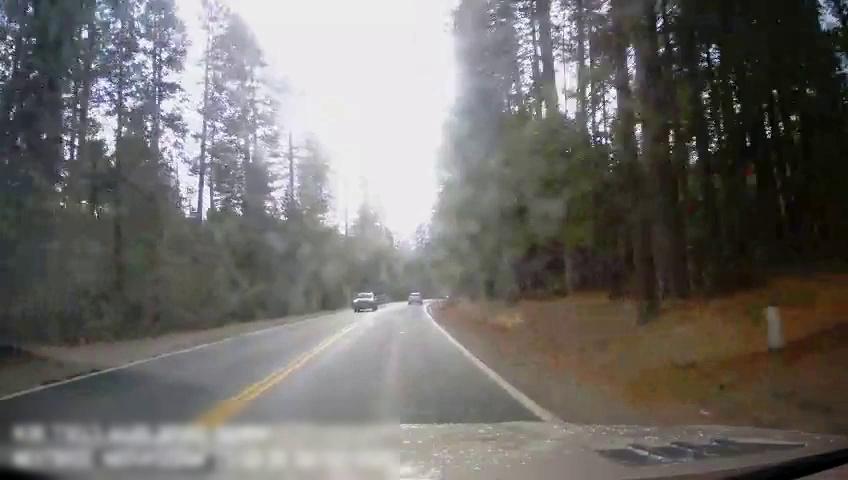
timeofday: Day
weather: Sunny
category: Drivable Space
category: Vehicles | SUV
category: Vehicles | Car
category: Lanes | Current Lane
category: Lanes | Current Lane
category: Lanes | Opposite Lane
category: Lanes | Opposite Lane